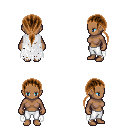
a pixel art fantasy rpg character, female body template, human, dark skin, white tattered cape, white pants, brown ponytail hairstyle, four views (front, back, left, right), 2x2 character sprite sheet, small pixel art, hard edges, no anti-aliasing